已知双曲线$C$：$\dfrac{x^2}{4}-\dfrac{y^2}{m^2}=1$的离心率为$\dfrac{\sqrt{6}}{2}$，右焦点为$F$，点$P$在$C$的一条渐近线上，$O$为坐标原点.\\
\noindent (1)求双曲线$C$的标准方程；\\
\noindent (2)若$|PO|=|PF|$，求$\triangle PFO$的面积.
【解答】
\noindent 【答案】(1)$\dfrac{x^2}{4}-\dfrac{y^2}{2}=1$\\
\noindent (2)$\dfrac{3\sqrt{2}}{4}$.\\
\noindent 【分析】（1）由题意列出关于$a,b,c$的方程，求出它们的值，即得答案；\\
\noindent （2）由题意可确定$P$点坐标，根据三角形面积公式，即可求得答案.\\
\noindent 【解析】（1）由题意可得：$\begin{cases} c^2=a^2+b^2 \\ a^2=4 \\ \dfrac{c}{a}=\dfrac{\sqrt{6}}{2} \end{cases}$，据此可得$\begin{cases} a^2=4 \\ b^2=2 \\ c^2=6 \end{cases}$，\\
\noindent 故双曲线的标准方程为$\dfrac{x^2}{4}-\dfrac{y^2}{2}=1$.\\
\noindent （2）由双曲线的标准方程可得$F(\sqrt{6},0)$，
由于$|PO|=|PF|$，则$x_P=\dfrac{\sqrt{6}}{2}$，









\noindent 双曲线$\dfrac{x^2}{4}-\dfrac{y^2}{2}=1$的渐近线方程为$y=\pm\dfrac{\sqrt{2}}{2}x$，\\
\noindent 不妨设点$P$在双曲线的渐近线$y=\dfrac{\sqrt{2}}{2}x$上，则$y_P=\dfrac{\sqrt{3}}{2}$，\\
\noindent 则$\triangle PFO$的面积$S=\dfrac{1}{2}|OF|\cdot|y_P|=\dfrac{1}{2}\times\sqrt{6}\times\dfrac{\sqrt{3}}{2}=\dfrac{3\sqrt{2}}{4}$.
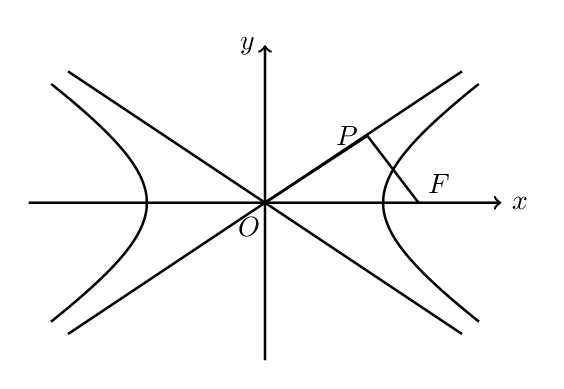